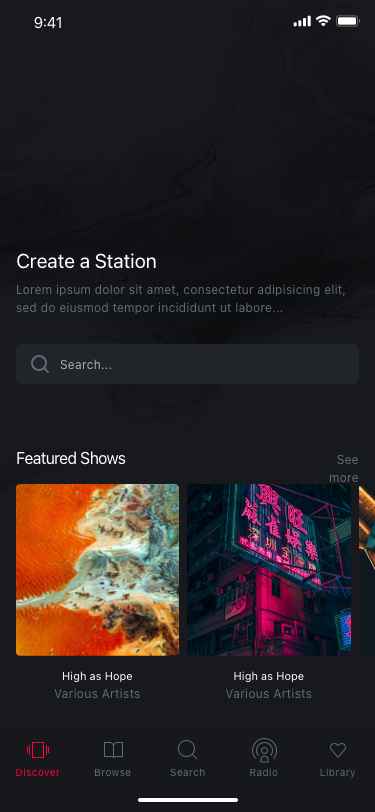
Text in this UI design:
Lorem ipsum dolor sit amet, consectetur adipisicing elit, sed do eiusmod tempor incididunt ut labore...
Create a Station
Featured Shows
See more